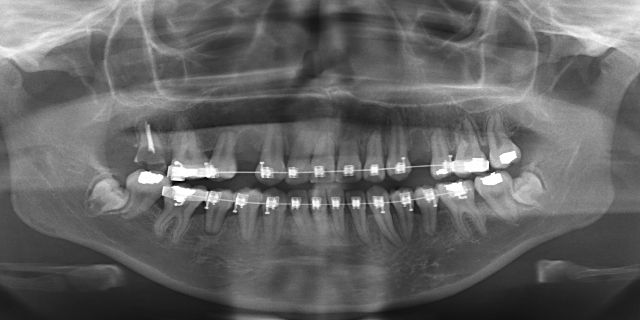
adult